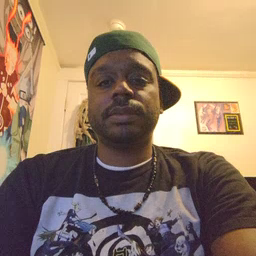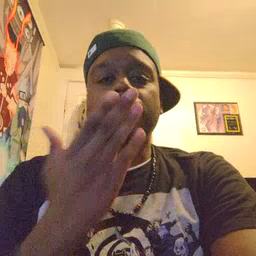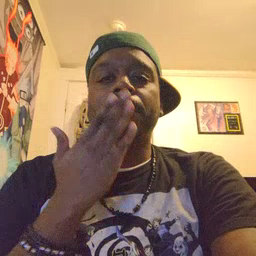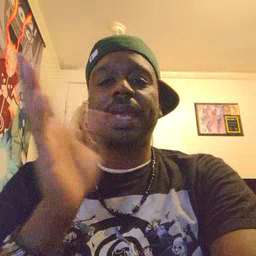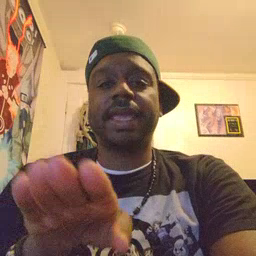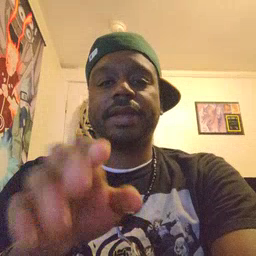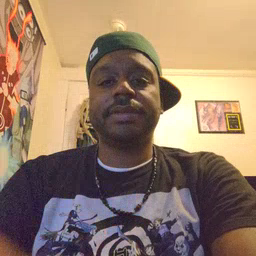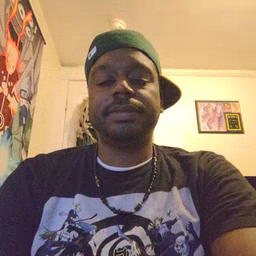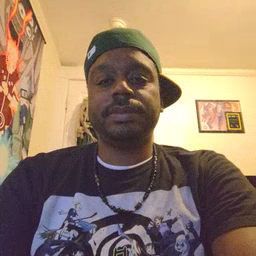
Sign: bad